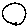
Label: circle